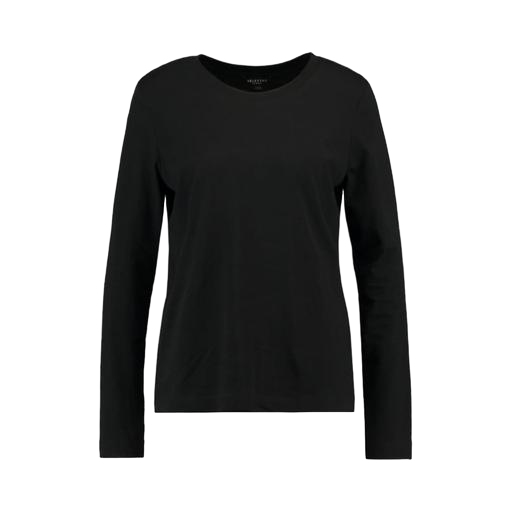
black women's long sleeve t-shirt, black round neck long sleeve t-shirt, black longsleeved t-shirt, white background